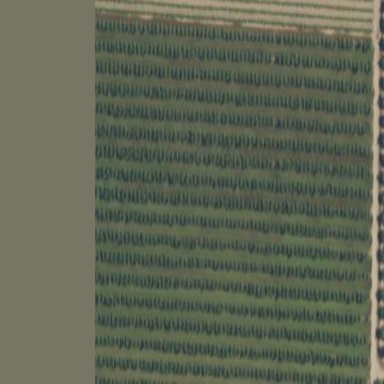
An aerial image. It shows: Almond orchard with rows of almond trees.